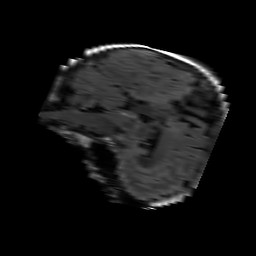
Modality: FLAIR
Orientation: sagittal
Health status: ill
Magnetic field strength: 3 T